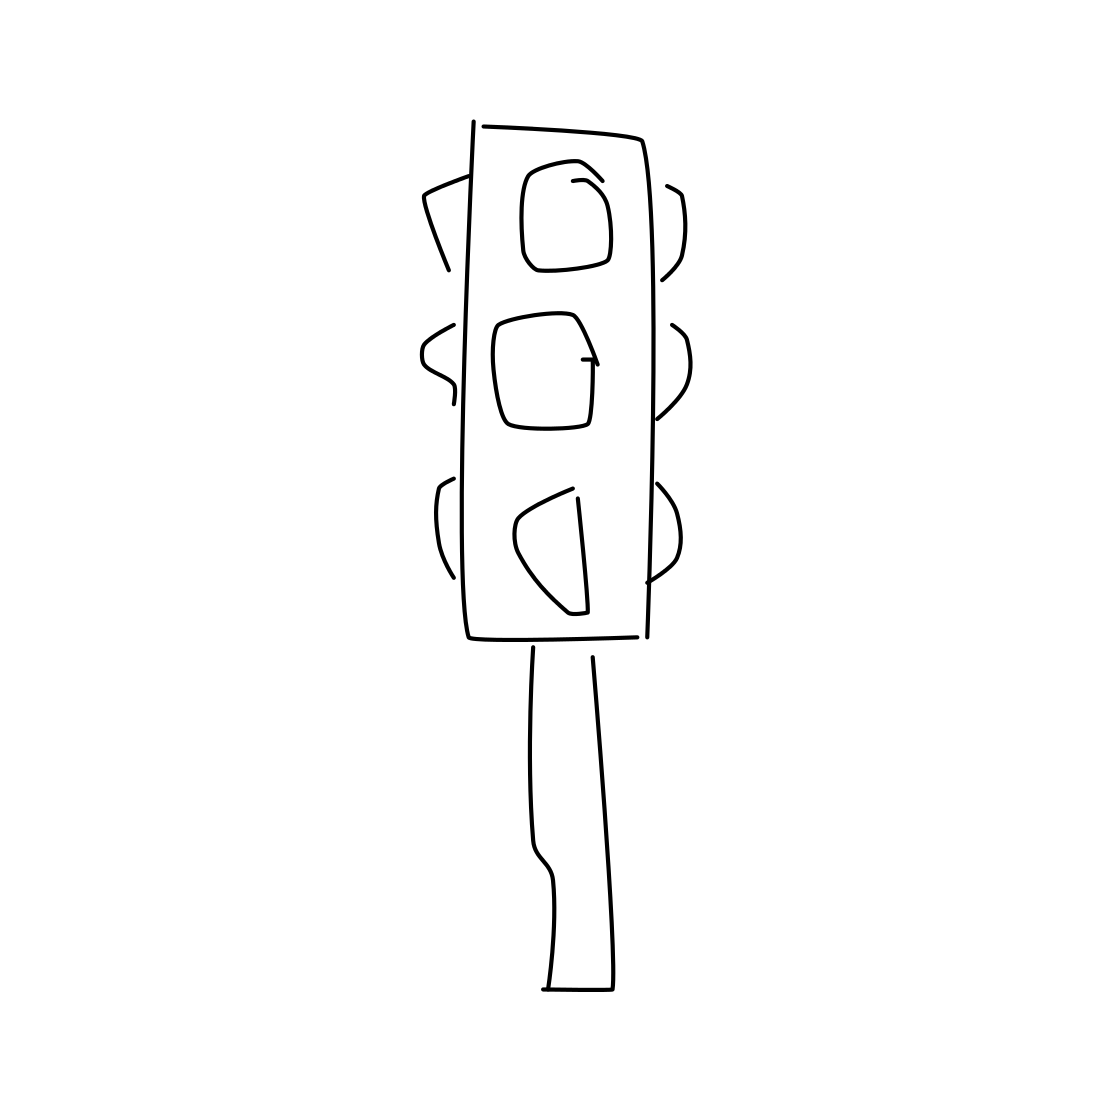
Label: traffic light